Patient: sex F, age 66
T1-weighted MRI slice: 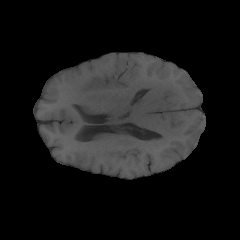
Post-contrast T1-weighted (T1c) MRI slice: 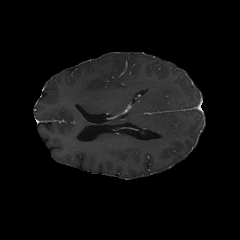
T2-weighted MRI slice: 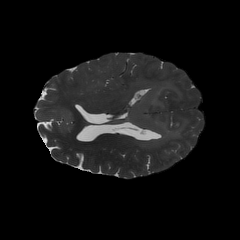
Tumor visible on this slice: yes
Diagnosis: Astrocytoma, IDH-wildtype
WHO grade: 2